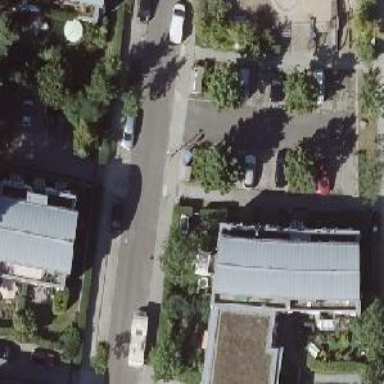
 there is parallel on-street parking available."